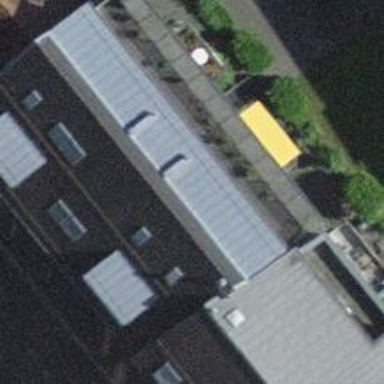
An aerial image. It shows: Cafe.